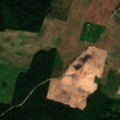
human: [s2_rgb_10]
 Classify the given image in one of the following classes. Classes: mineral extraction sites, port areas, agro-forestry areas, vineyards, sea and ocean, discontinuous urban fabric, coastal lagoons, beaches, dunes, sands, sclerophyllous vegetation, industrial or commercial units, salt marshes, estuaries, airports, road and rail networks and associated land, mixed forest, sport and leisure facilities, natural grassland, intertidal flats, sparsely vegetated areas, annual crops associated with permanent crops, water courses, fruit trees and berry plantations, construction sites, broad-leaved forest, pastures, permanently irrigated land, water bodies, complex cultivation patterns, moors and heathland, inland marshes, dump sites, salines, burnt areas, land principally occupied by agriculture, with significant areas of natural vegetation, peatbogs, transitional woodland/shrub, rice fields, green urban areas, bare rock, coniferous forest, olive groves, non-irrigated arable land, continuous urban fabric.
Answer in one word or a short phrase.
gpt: non-irrigated arable land, land principally occupied by agriculture, with significant areas of natural vegetation, mixed forest